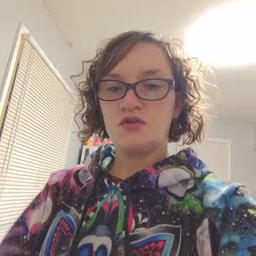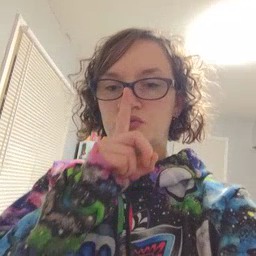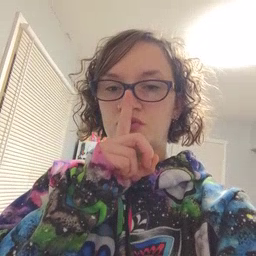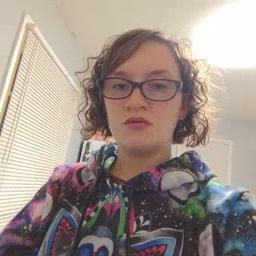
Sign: shhh